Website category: jobs
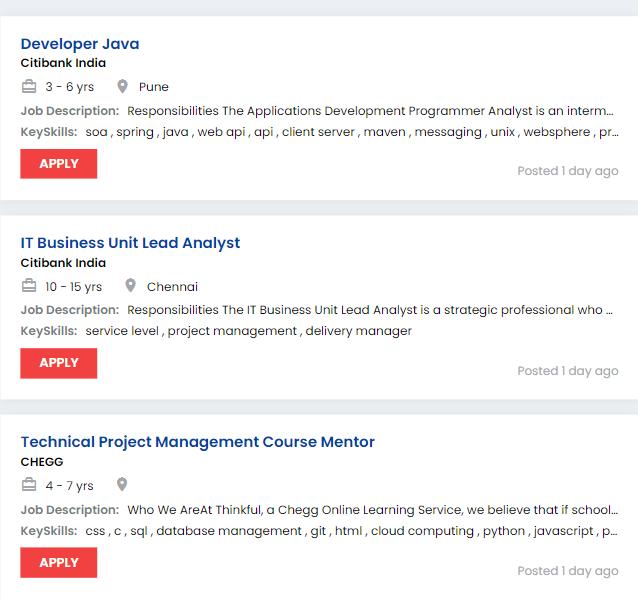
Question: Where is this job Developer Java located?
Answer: Pune

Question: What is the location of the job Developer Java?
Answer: Pune

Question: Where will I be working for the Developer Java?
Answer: Pune

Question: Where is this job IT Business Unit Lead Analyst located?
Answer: Chennai

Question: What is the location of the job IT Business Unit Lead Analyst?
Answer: Chennai

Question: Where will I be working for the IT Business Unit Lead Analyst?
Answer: Chennai

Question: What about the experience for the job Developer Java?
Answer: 3 - 6 yrs

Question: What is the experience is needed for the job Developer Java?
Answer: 3 - 6 yrs

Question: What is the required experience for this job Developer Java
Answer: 3 - 6 yrs

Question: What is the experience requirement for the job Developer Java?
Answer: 3 - 6 yrs

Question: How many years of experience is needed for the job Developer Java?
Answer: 3 - 6 yrs

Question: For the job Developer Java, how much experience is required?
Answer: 3 - 6 yrs

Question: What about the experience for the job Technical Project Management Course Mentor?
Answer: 4 - 7 yrs

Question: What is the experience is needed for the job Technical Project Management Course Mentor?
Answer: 4 - 7 yrs

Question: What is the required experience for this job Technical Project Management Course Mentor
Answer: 4 - 7 yrs

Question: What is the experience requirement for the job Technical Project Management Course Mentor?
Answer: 4 - 7 yrs

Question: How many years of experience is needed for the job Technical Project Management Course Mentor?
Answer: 4 - 7 yrs

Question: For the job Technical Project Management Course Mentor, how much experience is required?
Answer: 4 - 7 yrs

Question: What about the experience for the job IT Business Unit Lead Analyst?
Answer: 10 - 15 yrs

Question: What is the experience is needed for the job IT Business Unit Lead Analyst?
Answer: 10 - 15 yrs

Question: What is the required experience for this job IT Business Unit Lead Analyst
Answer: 10 - 15 yrs

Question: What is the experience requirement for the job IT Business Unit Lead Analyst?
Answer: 10 - 15 yrs

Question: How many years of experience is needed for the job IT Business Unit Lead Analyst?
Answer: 10 - 15 yrs

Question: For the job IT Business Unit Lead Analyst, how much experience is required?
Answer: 10 - 15 yrs

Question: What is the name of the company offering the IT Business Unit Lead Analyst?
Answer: Citibank India

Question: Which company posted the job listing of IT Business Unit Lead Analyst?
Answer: Citibank India

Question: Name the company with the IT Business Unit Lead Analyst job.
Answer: Citibank India

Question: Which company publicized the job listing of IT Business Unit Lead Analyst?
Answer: Citibank India

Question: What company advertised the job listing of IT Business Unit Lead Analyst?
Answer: Citibank India

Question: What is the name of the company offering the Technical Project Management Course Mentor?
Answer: CHEGG

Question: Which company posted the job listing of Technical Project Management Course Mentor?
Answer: CHEGG

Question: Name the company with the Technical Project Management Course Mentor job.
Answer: CHEGG

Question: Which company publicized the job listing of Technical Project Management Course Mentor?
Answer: CHEGG

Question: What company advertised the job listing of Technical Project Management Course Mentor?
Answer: CHEGG

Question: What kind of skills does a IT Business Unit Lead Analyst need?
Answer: service level , project management , delivery manager

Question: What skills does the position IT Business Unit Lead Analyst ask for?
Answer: service level , project management , delivery manager

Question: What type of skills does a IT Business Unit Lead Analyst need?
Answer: service level , project management , delivery manager

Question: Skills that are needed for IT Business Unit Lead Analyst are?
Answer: service level , project management , delivery manager

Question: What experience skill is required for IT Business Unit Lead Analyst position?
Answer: service level , project management , delivery manager

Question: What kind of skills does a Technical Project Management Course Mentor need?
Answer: css , c , sql , database management , git , html , cloud computing , python , javascript , php

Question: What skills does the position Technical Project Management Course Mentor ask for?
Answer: css , c , sql , database management , git , html , cloud computing , python , javascript , php

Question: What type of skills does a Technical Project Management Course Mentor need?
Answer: css , c , sql , database management , git , html , cloud computing , python , javascript , php

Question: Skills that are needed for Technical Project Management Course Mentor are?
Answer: css , c , sql , database management , git , html , cloud computing , python , javascript , php

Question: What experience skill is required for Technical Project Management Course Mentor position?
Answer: css , c , sql , database management , git , html , cloud computing , python , javascript , php

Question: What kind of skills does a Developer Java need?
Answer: soa , spring , java , web api , api , client server , maven , messaging , unix , websphere , programmer analyst , jdbc , hibernate , linux , debugging , json , jpa , mvc , business applications , junit , ant , oracle rdbms

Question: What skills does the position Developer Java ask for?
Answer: soa , spring , java , web api , api , client server , maven , messaging , unix , websphere , programmer analyst , jdbc , hibernate , linux , debugging , json , jpa , mvc , business applications , junit , ant , oracle rdbms

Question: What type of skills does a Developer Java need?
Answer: soa , spring , java , web api , api , client server , maven , messaging , unix , websphere , programmer analyst , jdbc , hibernate , linux , debugging , json , jpa , mvc , business applications , junit , ant , oracle rdbms

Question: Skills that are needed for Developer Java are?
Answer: soa , spring , java , web api , api , client server , maven , messaging , unix , websphere , programmer analyst , jdbc , hibernate , linux , debugging , json , jpa , mvc , business applications , junit , ant , oracle rdbms

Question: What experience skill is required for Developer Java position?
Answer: soa , spring , java , web api , api , client server , maven , messaging , unix , websphere , programmer analyst , jdbc , hibernate , linux , debugging , json , jpa , mvc , business applications , junit , ant , oracle rdbms